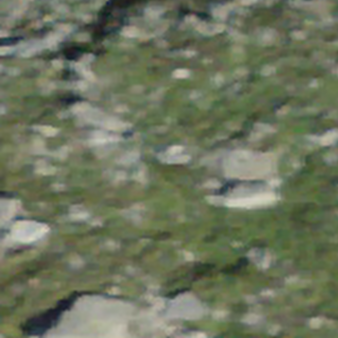
Label: bouldering_area